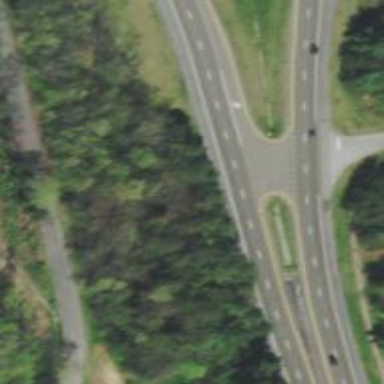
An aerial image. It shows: Trunk link highway.